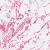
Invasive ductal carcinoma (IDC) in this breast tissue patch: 0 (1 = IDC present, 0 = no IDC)